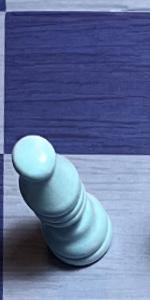
Label: Bishop_White